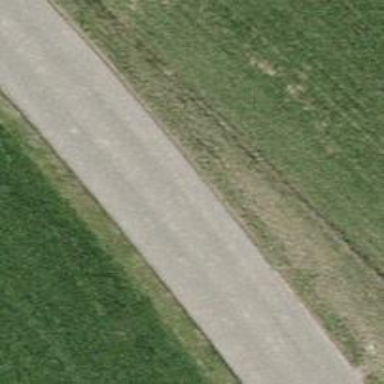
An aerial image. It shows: Unclassified road with asphalt surface.